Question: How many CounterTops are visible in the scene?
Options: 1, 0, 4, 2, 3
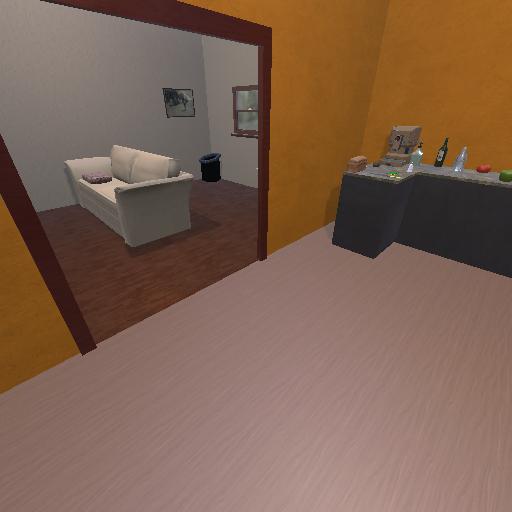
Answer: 1